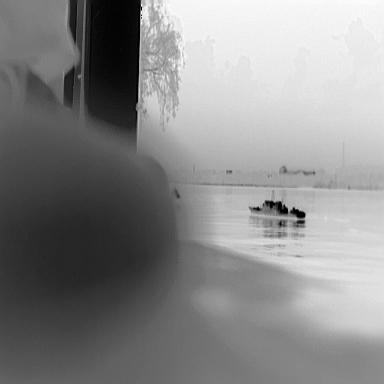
There is a warship in the infrared image.